Brain MRI, t1w sequence, axial 2D slice.
Patient: age 30, sex M, weight 78 kg, height 1.78 m
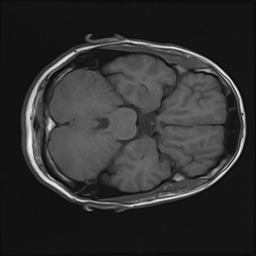